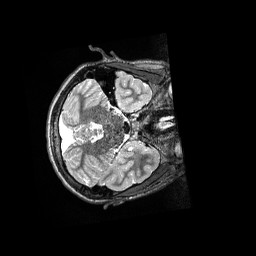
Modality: T2w
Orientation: axial
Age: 14
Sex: male
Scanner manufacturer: siemens
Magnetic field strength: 3 T
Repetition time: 3.2 s
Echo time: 0.564 s